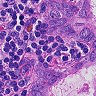
Metastatic tissue present: yes